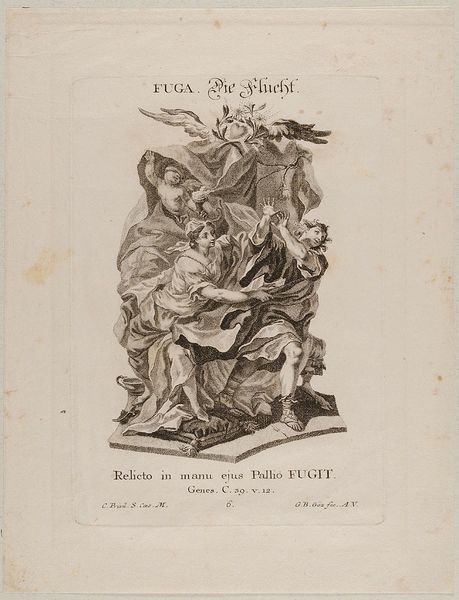
Titel: 1. Buch Mose/Genesis - Die Flucht
Künstler: Gottfried Bernhard Göz
Standort: Hamburg
Institution: Museum für Kunst und Gewerbe Hamburg
Schlagwörter: gott, hand, bibel, rokoko, engel, grafik, graphik, kartusche, flucht, fotografie, photographie, druckgraphik, druckgrafik, radierung, stich, seite, fliehen, gravur, altes testament, verfolgung, herz, genesis, verfolgen, wegrennen, got, rocaille, style, reproduktionen, entfliehen, druckerzeugnisse, muschelwerk, entweichen, ornamentstich, vorlageblätter, punktiermanier, punktiertechnik